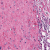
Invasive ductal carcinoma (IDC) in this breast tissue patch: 0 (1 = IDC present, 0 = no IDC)